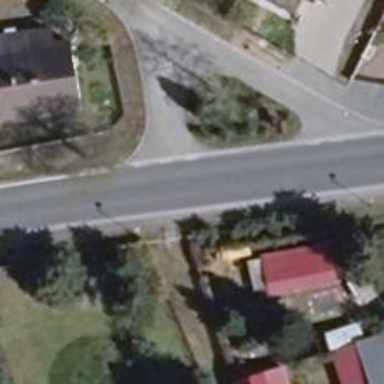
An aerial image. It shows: Secondary road with asphalt surface.